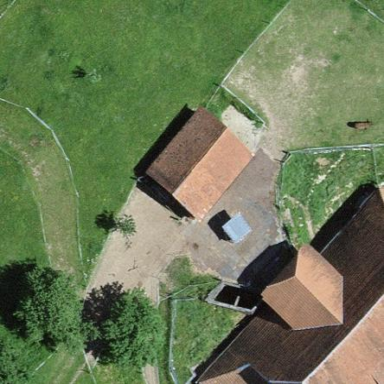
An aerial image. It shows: Barn.